Question: working on responsive menu section using below link for ref
<URL>
when I open this in 320x460 window resolution then menu opens above the Menu bar I want it below the bar

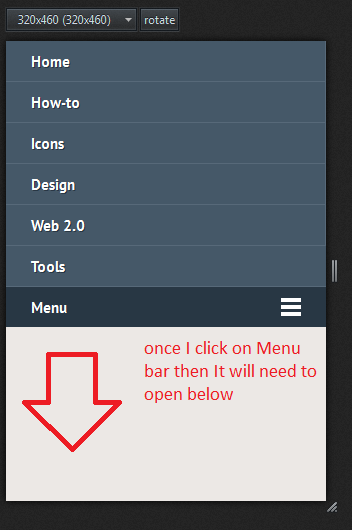
Answer: '''
<nav class="clearfix">
<a href="#" id="pull">Menu</a>
<ul style="display: none;" class="clearfix">
...
</ul>
</nav>
$('#pull').click(function() {
$(this).next('ul').slideToggle();
});
'''
Looks like you'll need to adjust your media queries to match. The menu doesn't appear at higher resolutions.
Edit: I see in your new fiddle that you're handling some of that with jQuery. Might be best left to CSS.